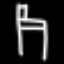
Label: chair